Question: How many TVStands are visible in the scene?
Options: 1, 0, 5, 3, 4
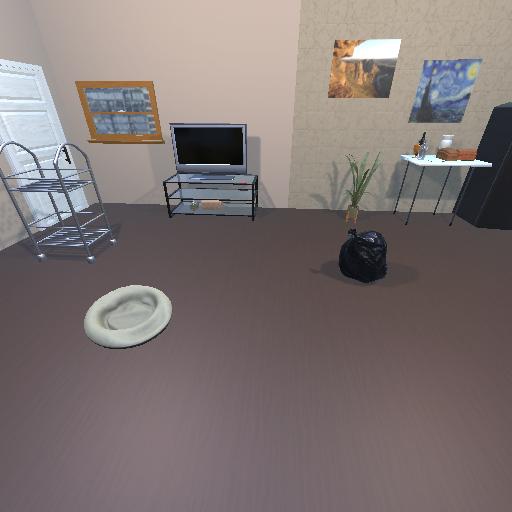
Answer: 1